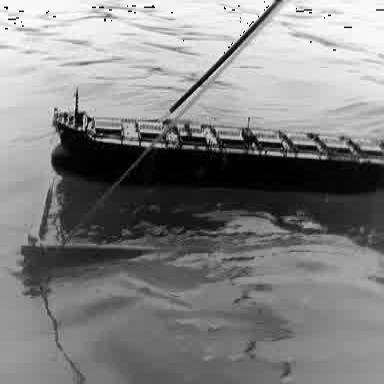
There is a liner in the infrared image.